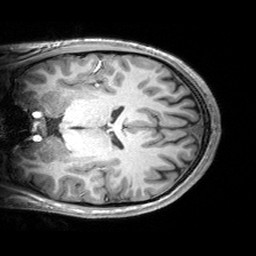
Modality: T1w
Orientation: coronal
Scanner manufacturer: siemens
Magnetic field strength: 3 T
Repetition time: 2.53 s
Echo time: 0.00299 s